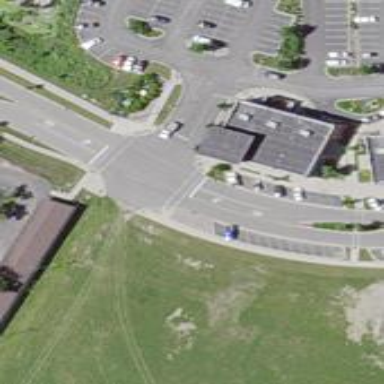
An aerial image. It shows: Unmarked crossing on the road.